Field crop: maize
Growth stage: 2
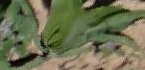
Species: maize